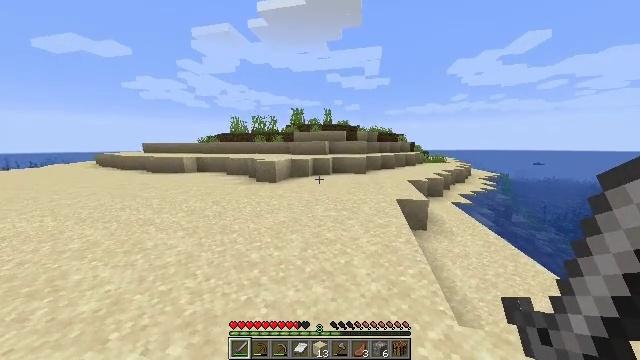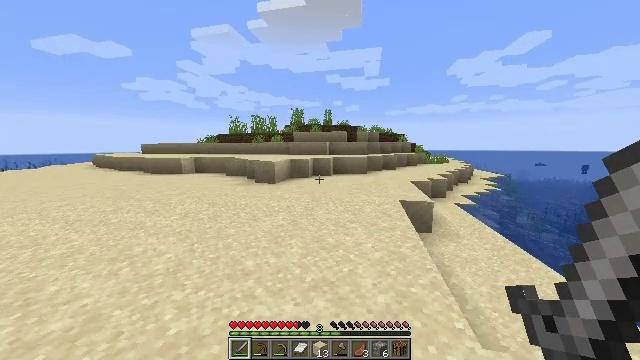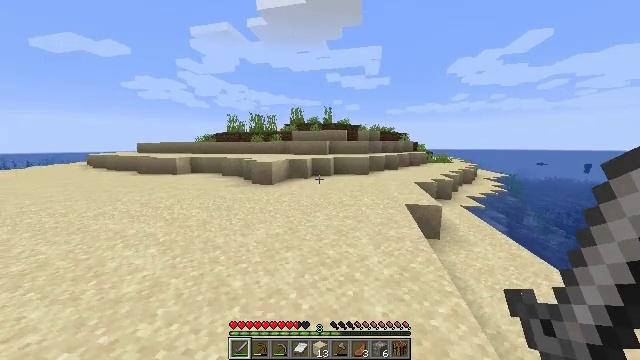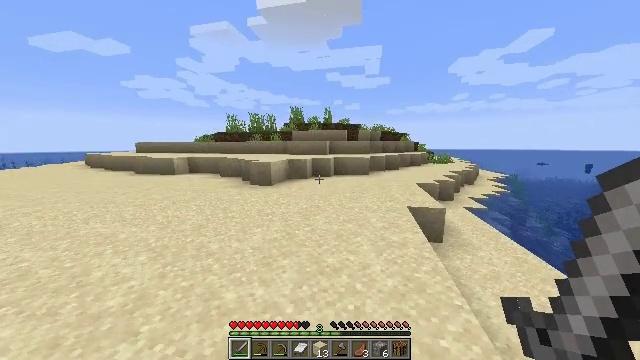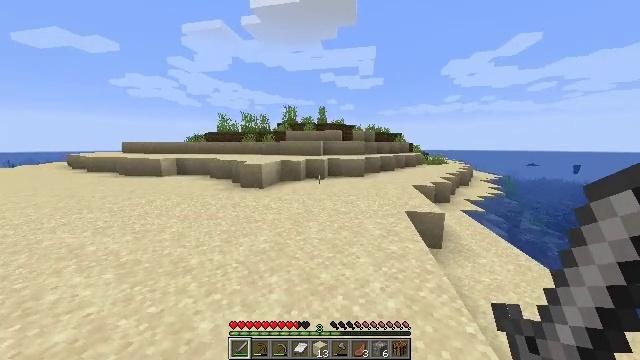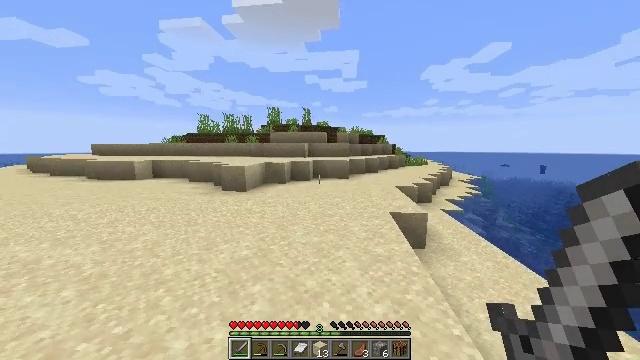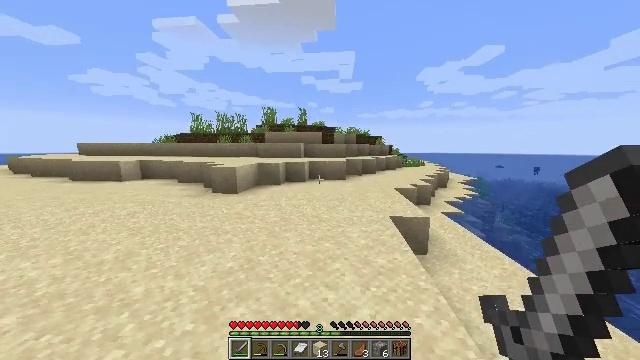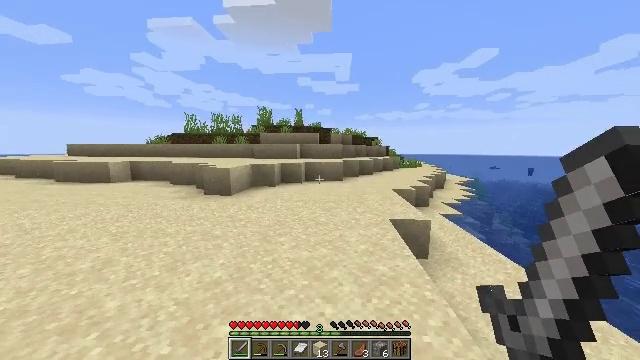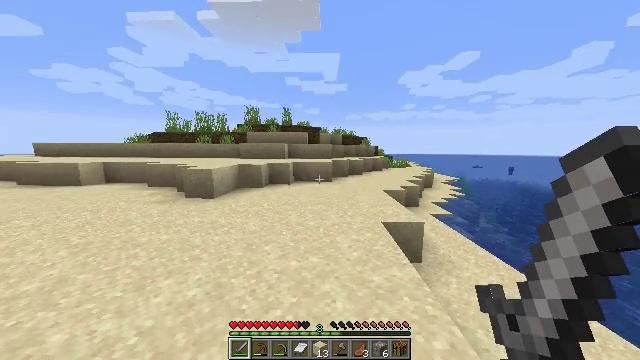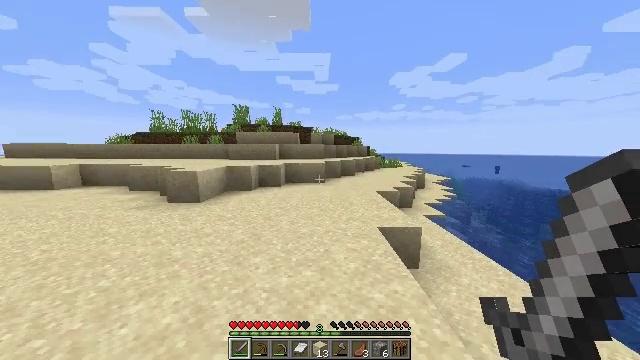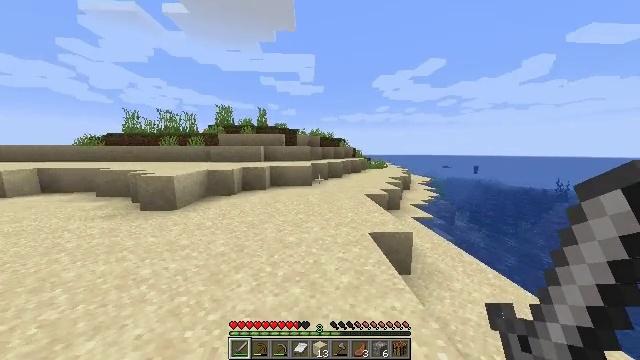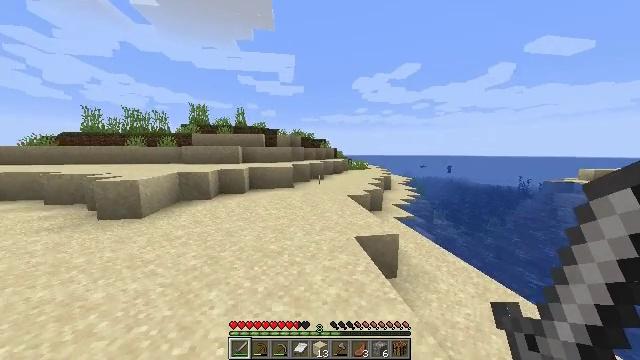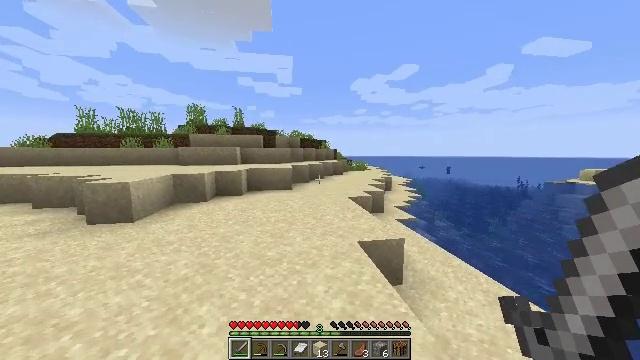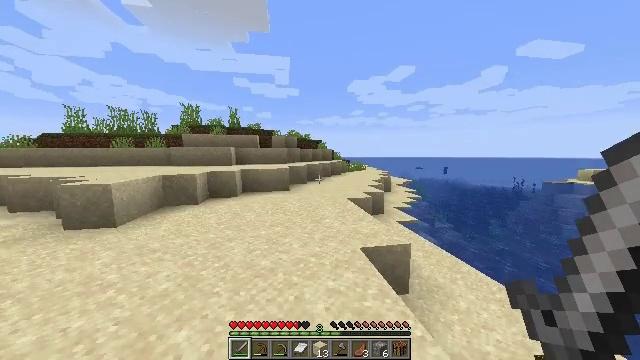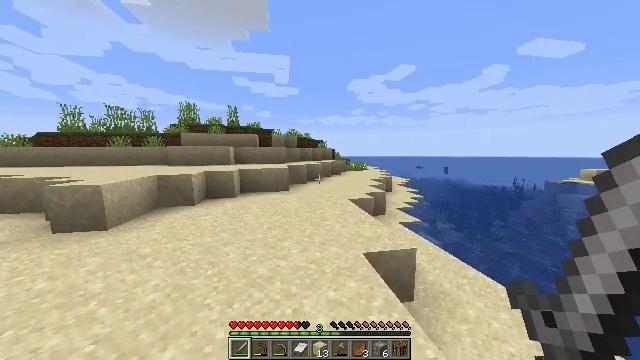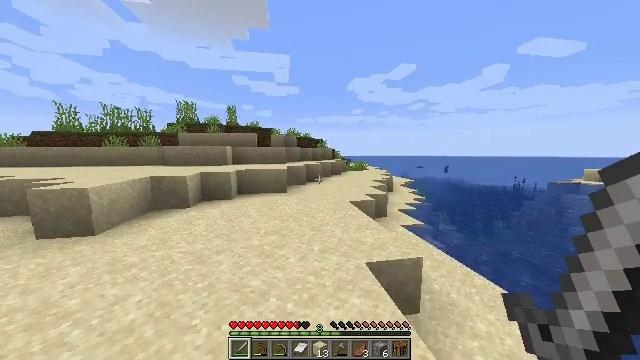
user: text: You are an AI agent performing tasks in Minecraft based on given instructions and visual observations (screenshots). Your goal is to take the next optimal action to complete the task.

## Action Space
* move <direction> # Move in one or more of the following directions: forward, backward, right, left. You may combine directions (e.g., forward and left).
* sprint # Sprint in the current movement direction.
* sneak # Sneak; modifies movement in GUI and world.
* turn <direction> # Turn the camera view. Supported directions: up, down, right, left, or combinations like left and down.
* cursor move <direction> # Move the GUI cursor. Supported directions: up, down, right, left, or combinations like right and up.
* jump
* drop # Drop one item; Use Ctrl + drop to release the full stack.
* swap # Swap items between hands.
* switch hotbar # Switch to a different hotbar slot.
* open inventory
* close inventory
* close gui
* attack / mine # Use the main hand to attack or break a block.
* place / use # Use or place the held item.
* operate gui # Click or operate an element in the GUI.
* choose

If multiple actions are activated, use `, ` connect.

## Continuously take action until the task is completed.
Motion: motion action
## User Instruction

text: Mine the sugar cane near rivers.
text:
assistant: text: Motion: move forward, sprint
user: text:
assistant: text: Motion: move forward, sprint
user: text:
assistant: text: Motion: move forward, sprint
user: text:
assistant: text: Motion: move forward, sprint, turn right
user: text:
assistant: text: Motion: move forward, sprint, turn right
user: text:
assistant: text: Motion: move forward, sprint, turn right
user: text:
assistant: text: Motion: move forward, sprint
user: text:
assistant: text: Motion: move forward, sprint, turn right
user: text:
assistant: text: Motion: move forward, sprint, turn right
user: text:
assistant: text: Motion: move forward, sprint, turn right
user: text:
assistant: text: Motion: move forward, sprint, turn right
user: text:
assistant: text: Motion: move forward, sprint
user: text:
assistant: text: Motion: move forward, sprint
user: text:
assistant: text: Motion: move forward, sprint
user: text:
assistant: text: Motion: move forward, sprint
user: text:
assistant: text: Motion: move forward, sprint
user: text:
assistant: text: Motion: move forward, sprint
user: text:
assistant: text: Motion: move forward, sprint
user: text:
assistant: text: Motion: move forward, sprint
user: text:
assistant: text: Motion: move forward, sprint, turn right
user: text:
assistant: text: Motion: move forward, sprint, turn right
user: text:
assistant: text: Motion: move forward, sprint, turn right
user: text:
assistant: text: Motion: move forward, sprint, turn right
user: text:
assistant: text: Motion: move forward, sprint, turn right
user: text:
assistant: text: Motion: move forward, sprint, turn right
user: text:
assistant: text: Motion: move forward, sprint, turn right
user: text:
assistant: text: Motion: move forward, sprint, turn right
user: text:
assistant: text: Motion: move forward, sprint, turn right
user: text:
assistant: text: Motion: move forward, sprint, turn right
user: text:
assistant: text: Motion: move forward, sprint, turn right